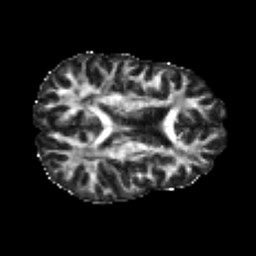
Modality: FA
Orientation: axial
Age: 23
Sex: male
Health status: healthy
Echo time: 0.074 s